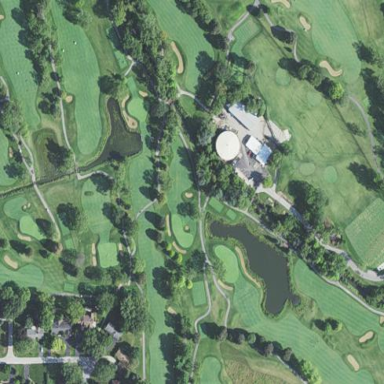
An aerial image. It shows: Golf course.